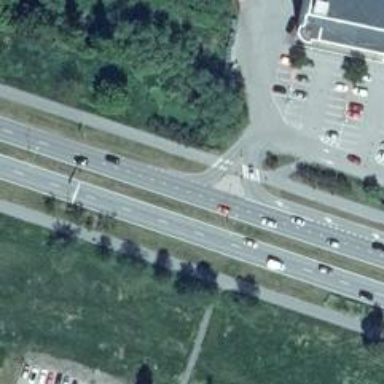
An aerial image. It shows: Primary road with asphalt surface.